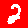
Digit: 2